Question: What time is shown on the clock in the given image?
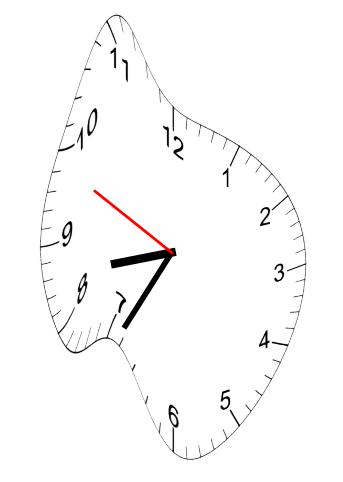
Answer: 08:34:49